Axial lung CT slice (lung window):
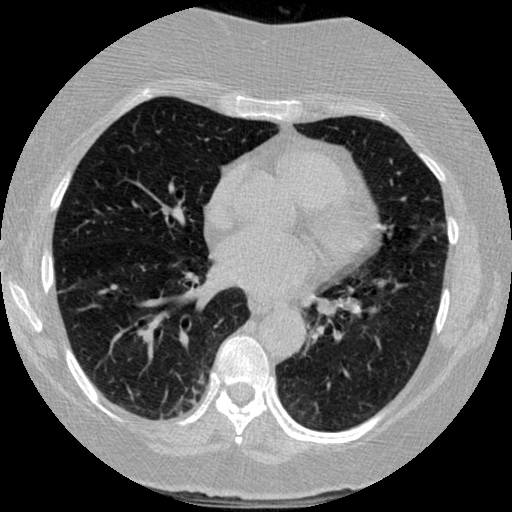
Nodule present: no